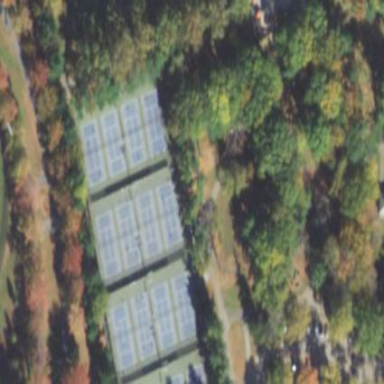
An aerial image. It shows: Sports center with tennis court enclosed by fence.